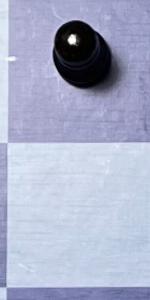
Label: Empty